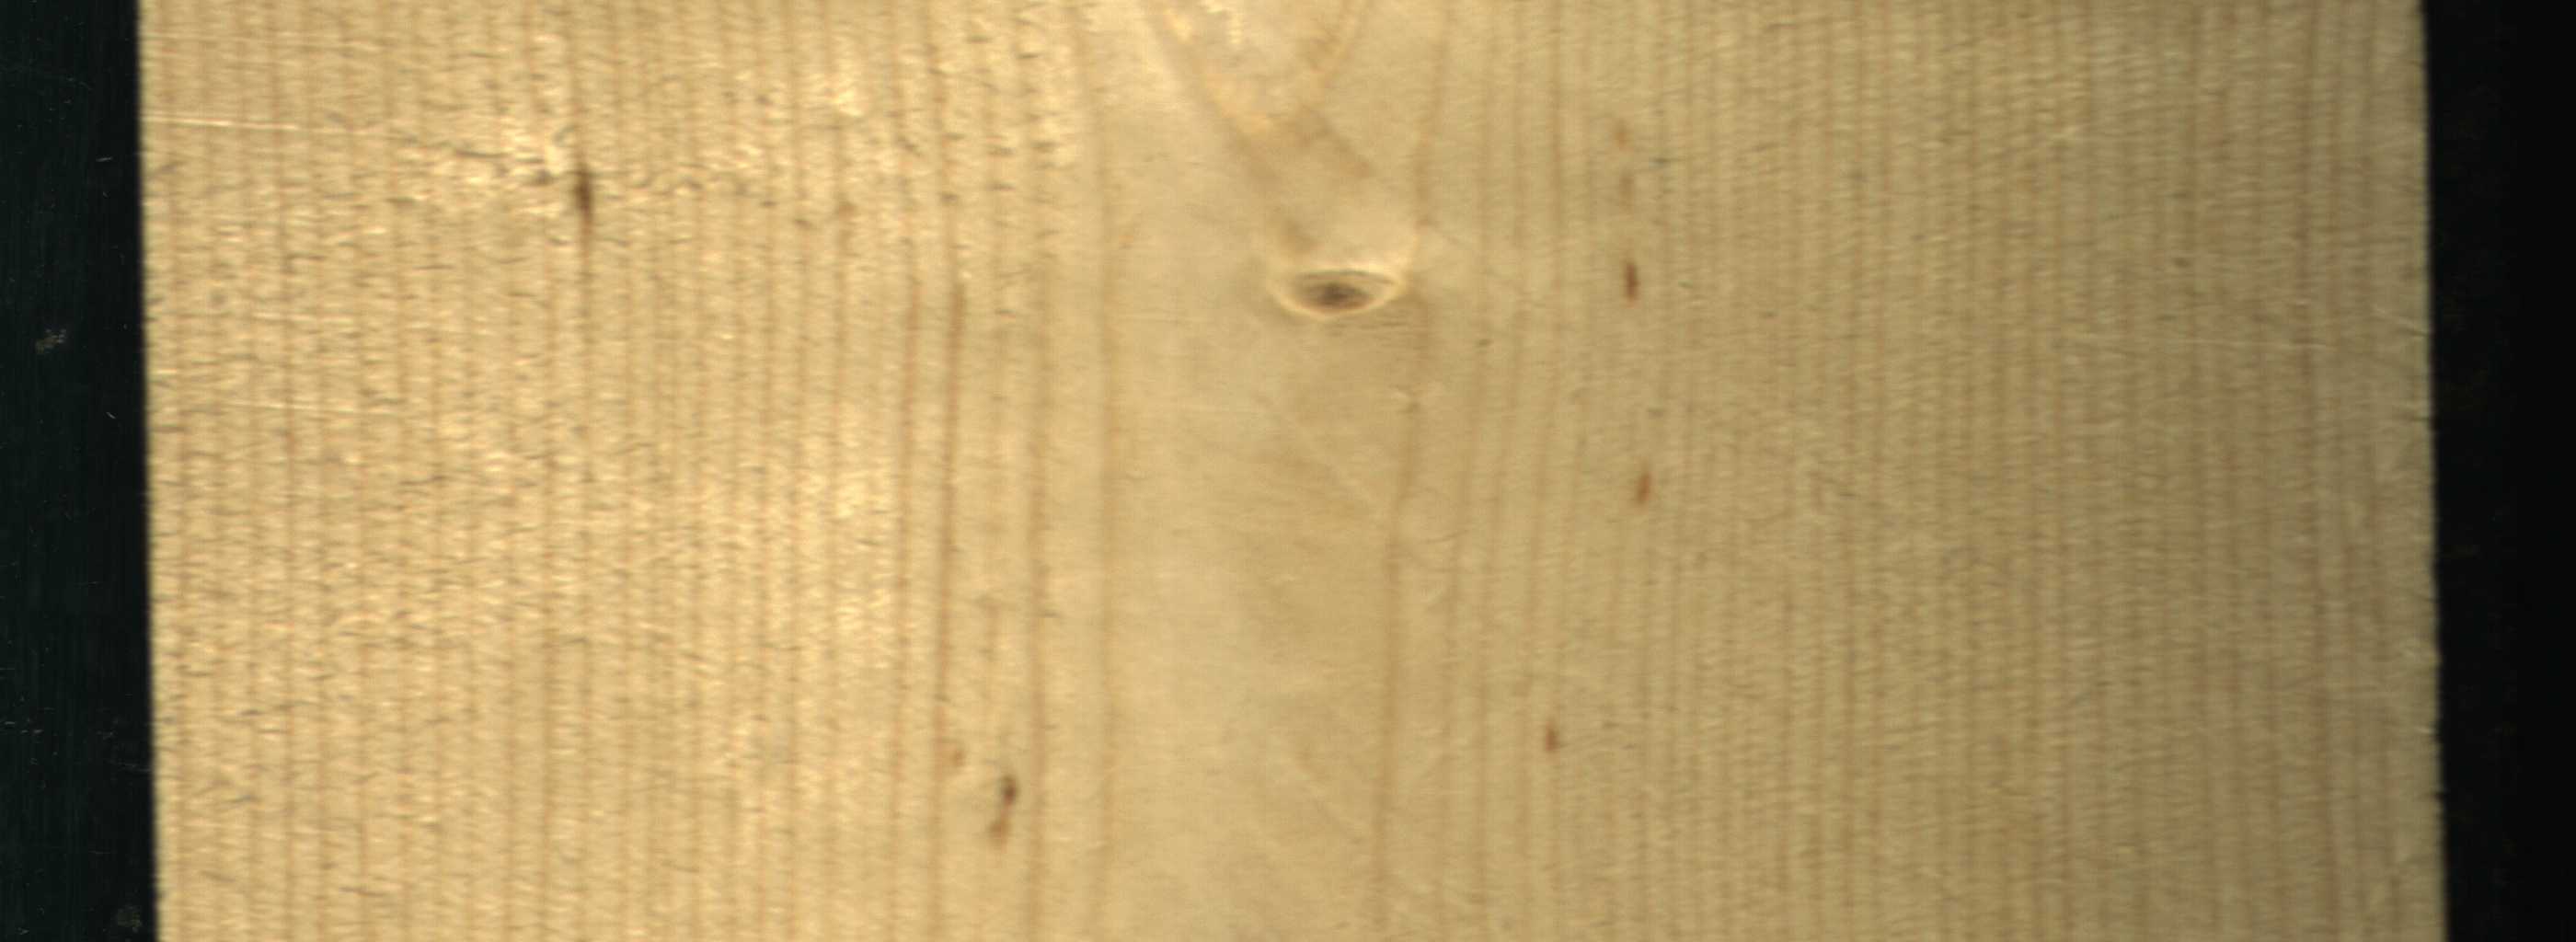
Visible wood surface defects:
Live_Knot